Aerial crown-view tile of a tropical tree (Barro Colorado Island, Panama), acquired 20250818:
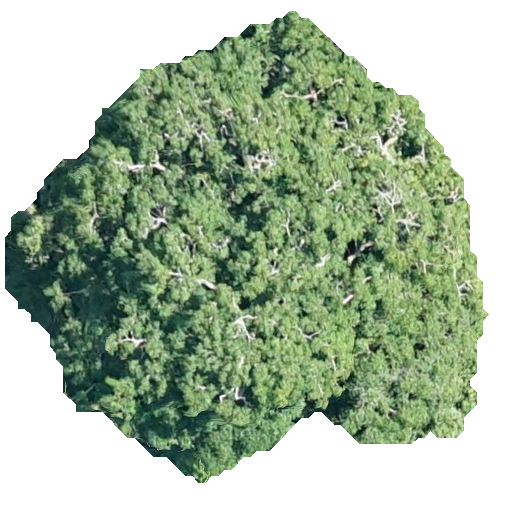
Species: Handroanthus guayacan
GBIF accepted scientific name: Handroanthus guayacan
Crown area: 221.518 m²